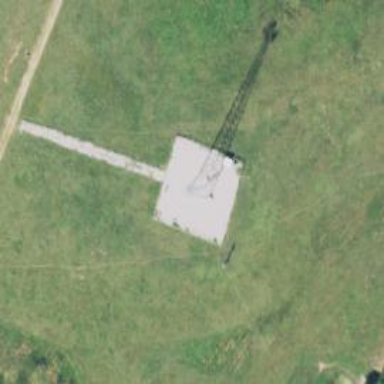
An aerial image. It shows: Communication mast tower.